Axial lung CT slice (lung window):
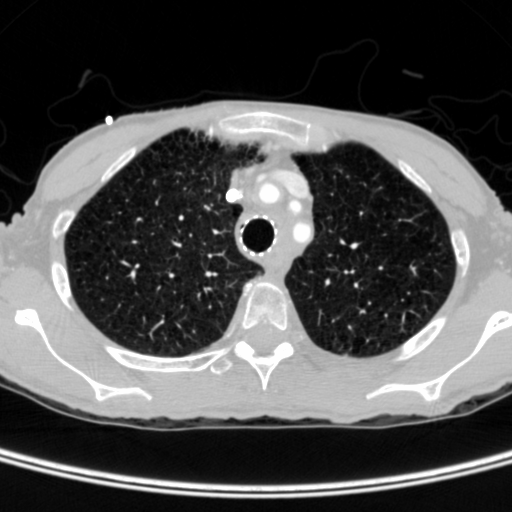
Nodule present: no